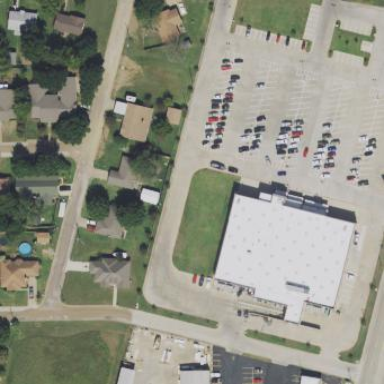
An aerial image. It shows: Supermarket located in building.